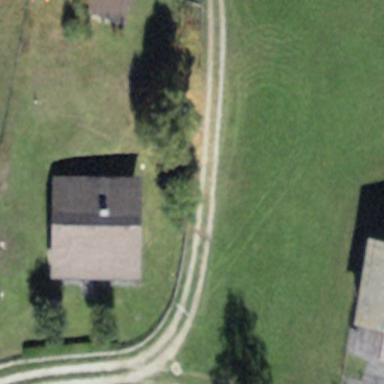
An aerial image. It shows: Wooden fence.